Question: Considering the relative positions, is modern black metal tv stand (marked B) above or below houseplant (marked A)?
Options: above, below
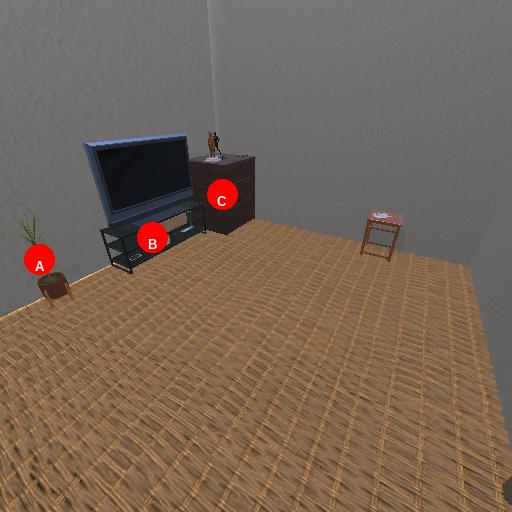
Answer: above